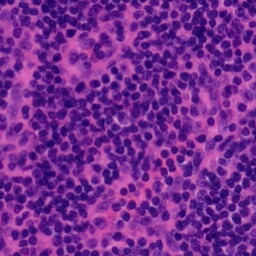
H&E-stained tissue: Tonsil